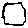
Label: hexagon